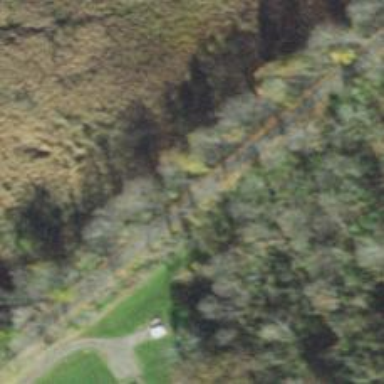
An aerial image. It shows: Abandoned railway alongside cycleway.